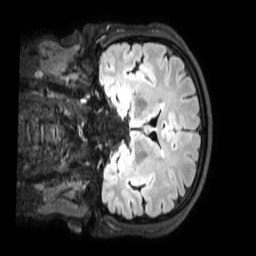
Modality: FLAIR
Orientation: coronal
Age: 28
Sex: male
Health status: healthy
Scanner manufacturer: philips
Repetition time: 4.8 s
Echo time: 0.2818 s